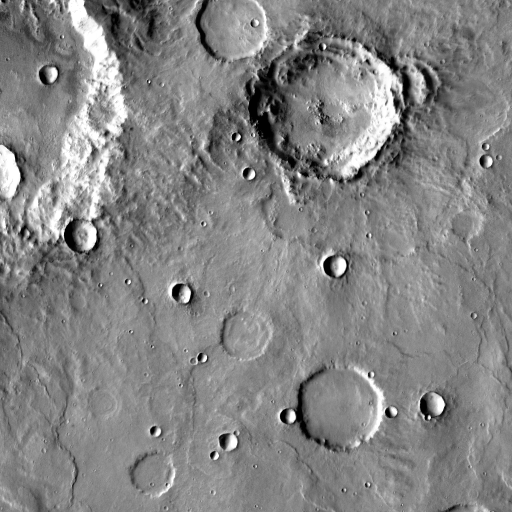
Crater classes present: Background, Other, Buried, Secondary